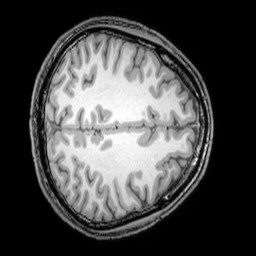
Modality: T1w
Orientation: axial
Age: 21
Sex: male
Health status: healthy
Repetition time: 0.081 s
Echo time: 0.037 s